Aerial crown-view tile of a tropical tree (Barro Colorado Island, Panama), acquired 20241014:
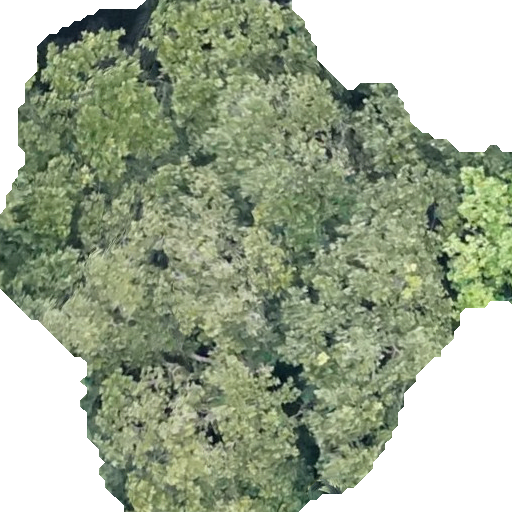
Species: Anacardium excelsum
GBIF accepted scientific name: Anacardium excelsum
Crown area: 323.985 m²